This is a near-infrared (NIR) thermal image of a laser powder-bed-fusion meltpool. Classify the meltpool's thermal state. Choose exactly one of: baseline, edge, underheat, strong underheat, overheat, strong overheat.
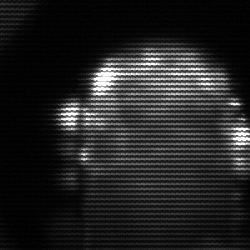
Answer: baseline